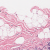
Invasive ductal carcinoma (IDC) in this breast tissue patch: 0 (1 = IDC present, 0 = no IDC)